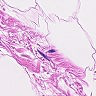
Metastatic tissue present: no